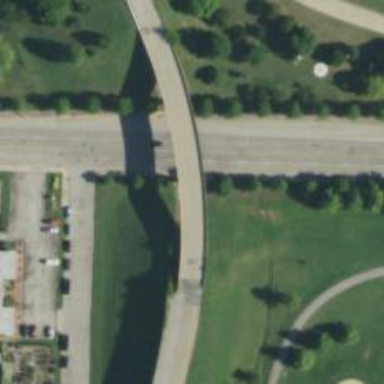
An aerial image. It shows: Bridge over primary link highway.